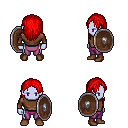
a pixel art fantasy rpg character, male body template, dark elf, purple skin, brown long-sleeve shirt, magenta pants, red long hairstyle, bracelets, brown shoes, shield, four views (front, back, left, right), 2x2 character sprite sheet, small pixel art, hard edges, no anti-aliasing